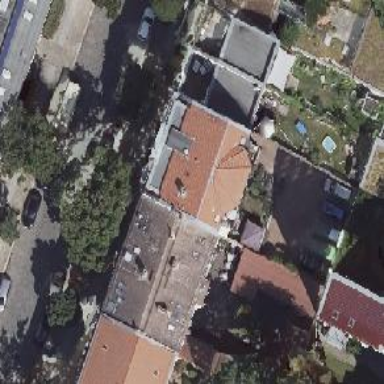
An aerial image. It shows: Gabled roof apartments building.